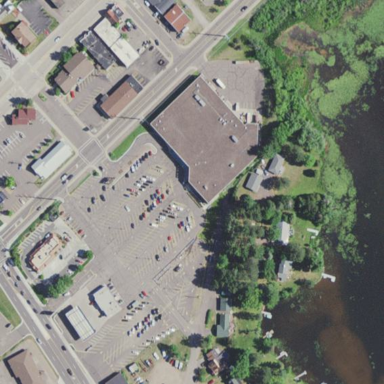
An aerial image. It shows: Supermarket grocery store located within building.